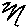
Label: zigzag